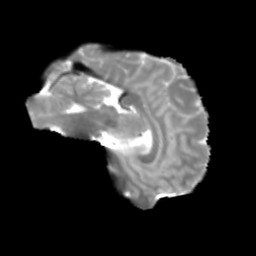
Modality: T2w
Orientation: sagittal
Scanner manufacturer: siemens
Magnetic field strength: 3 T
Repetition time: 4 s
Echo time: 0.0594 s